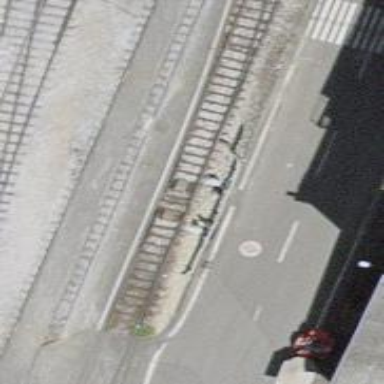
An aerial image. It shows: Railway switch.